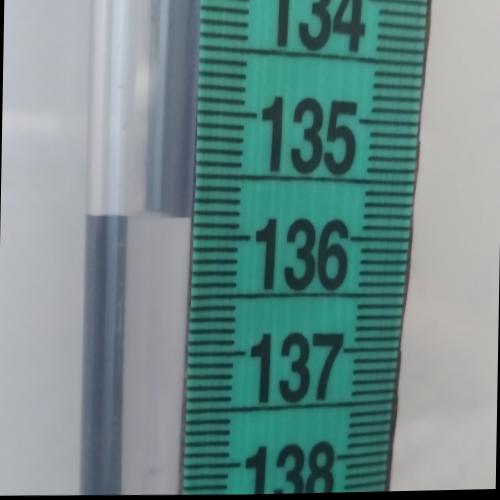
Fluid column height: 135.8 cm